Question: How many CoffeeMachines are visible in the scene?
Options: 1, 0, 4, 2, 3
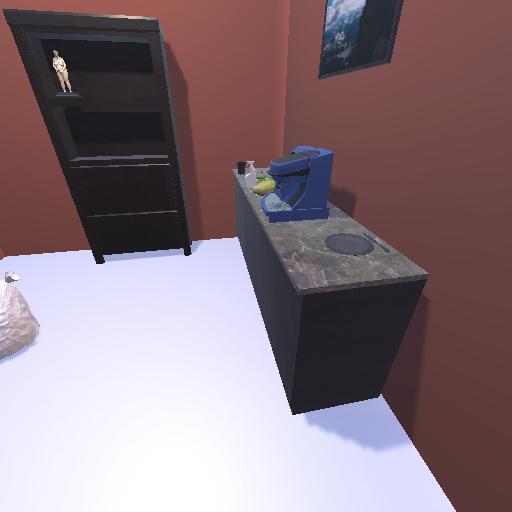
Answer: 1